Aerial crown-view tile of a tropical tree (Barro Colorado Island, Panama), acquired 20250915:
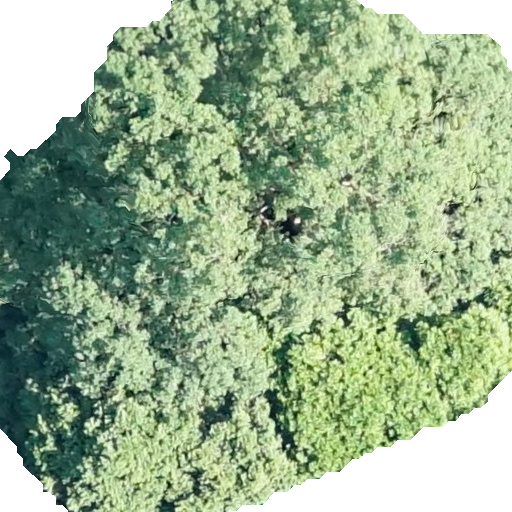
Species: Terminalia oblonga
GBIF accepted scientific name: Terminalia oblonga
Crown area: 340.511 m²